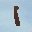
Label: 1